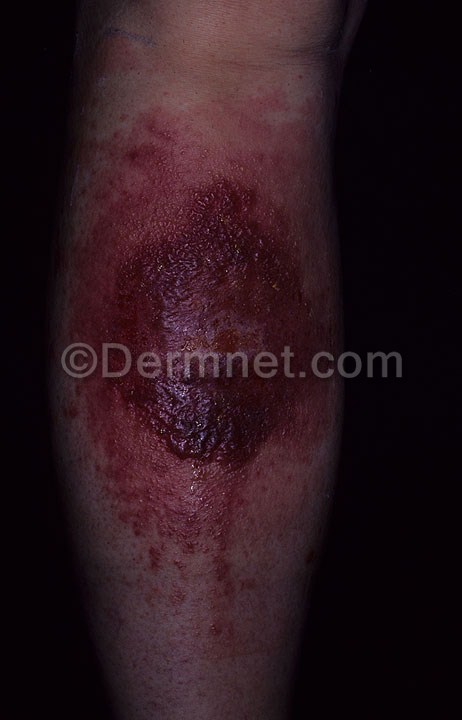
Disease: Poison Ivy Photos and other Contact Dermatitis